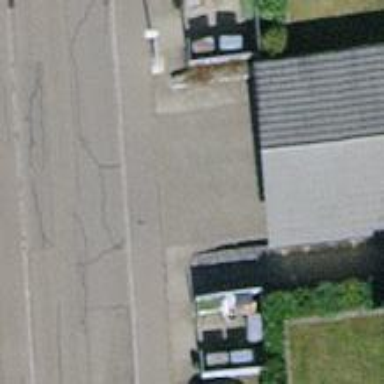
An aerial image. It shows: Parking area.